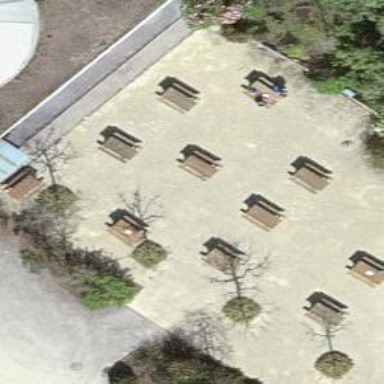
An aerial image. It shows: Picnic table located in leisure land area.